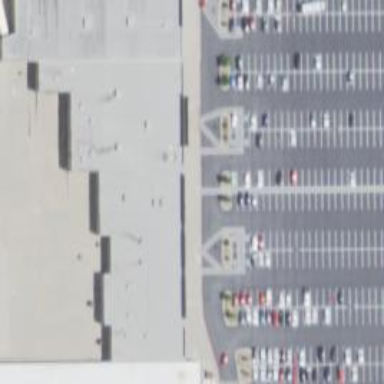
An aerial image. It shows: Parking space.